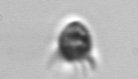
Label: Ciliophora